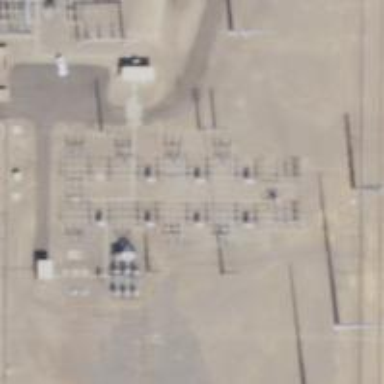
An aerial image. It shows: Switch for power supply.